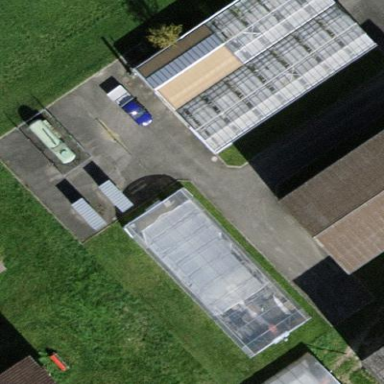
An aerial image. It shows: Greenhouse.